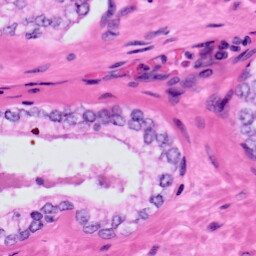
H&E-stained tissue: Prostate